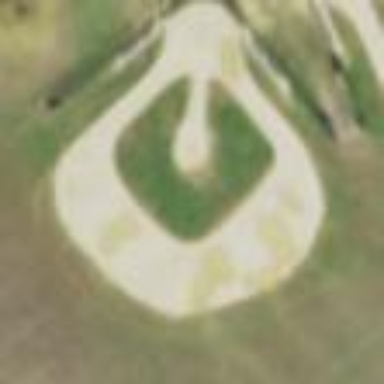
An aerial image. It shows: Baseball pitch with sandy surface. It is designated as leisure land for sports activities.